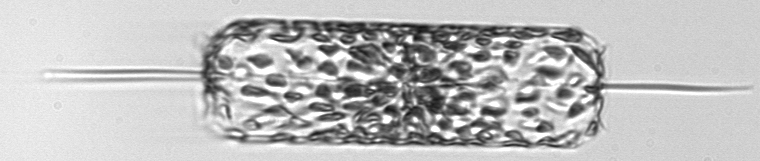
Label: Ditylum_brightwellii